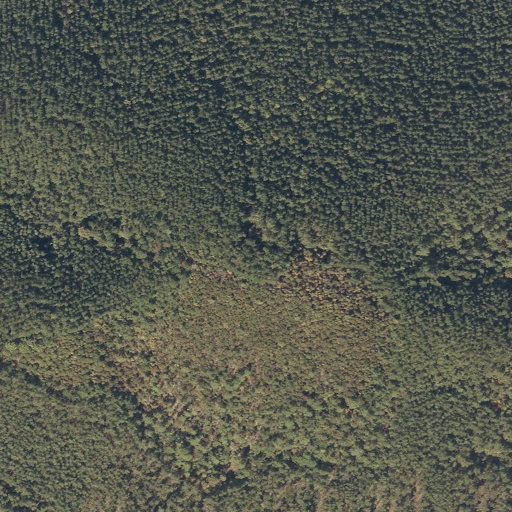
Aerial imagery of mountain in Alabama named Gun Flint Mountain containing evergreen forest and deciduous forest